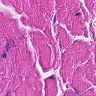
Metastatic tissue present: no